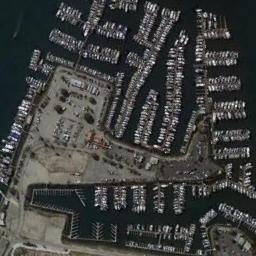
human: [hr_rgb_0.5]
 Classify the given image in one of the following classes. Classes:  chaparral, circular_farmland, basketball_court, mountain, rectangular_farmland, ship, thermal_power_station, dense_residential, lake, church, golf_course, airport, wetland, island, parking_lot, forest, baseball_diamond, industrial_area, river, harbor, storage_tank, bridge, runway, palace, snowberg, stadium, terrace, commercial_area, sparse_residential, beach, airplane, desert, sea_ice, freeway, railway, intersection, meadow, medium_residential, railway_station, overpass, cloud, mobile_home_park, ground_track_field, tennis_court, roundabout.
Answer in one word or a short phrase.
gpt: harbor